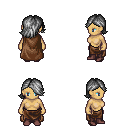
a pixel art fantasy rpg character, female body template, human, tanned skin, brown cape, robe skirt, gray swoop hairstyle, maroon shoes, four views (front, back, left, right), 2x2 character sprite sheet, small pixel art, hard edges, no anti-aliasing